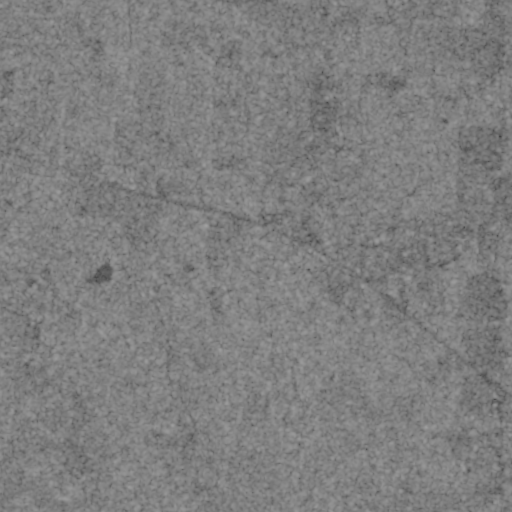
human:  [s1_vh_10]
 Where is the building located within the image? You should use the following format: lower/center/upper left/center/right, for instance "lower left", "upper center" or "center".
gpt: The building is located in the lower right of the image.
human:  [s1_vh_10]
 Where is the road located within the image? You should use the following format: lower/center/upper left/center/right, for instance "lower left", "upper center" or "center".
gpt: There is no road in the image.

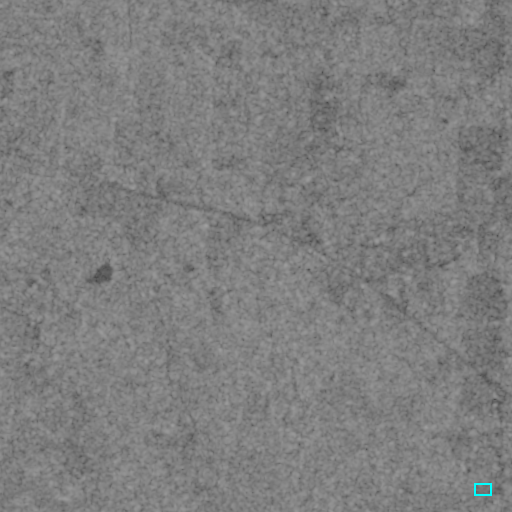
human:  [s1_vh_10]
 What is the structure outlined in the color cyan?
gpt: The structure outlined in cyan is a park.
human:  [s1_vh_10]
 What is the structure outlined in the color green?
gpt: There is no green outline.